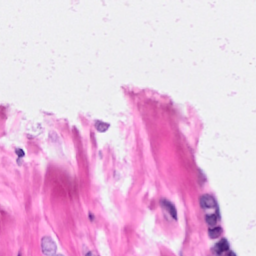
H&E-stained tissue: Breast